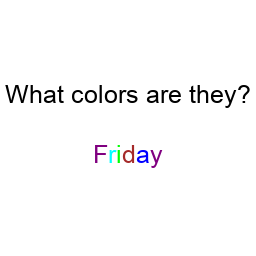
Color: purple, cyan, lime, brown, blue, purple
Background color: white
Question text color: black